Question: Let's say I have some bitmap data (in black) over which some lines have been hand drawn in vector format (in green). The lines roughly follow the shape of the bitmap data. In some places, the lines intersect.
So what I'm trying to do is, knowing the position of the green lines intersection, how I can find the position of A, B, C and D?
See below for some examples:

I'm not sure how to approach this problem given the random positioning of the lines and sometime they are not even inside the black shape. However, I guess there must be some way. Any suggestion?
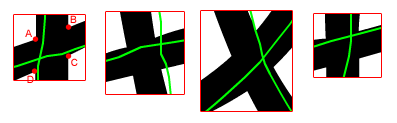
Answer: Simplest approach I can think of is this:
1. Filter the image to remove the green line. A simple approach would be to use some sort of thinning that fills with the background color of the neighboring pixel(s).
2. Now you should have an image which consists of only black (broad) lines and white background.
3. Filter the image again using a corner detection algorithm, such as the Harris detector. This will give you the four corners.
Notes:
1. Depending on the input data, you might get more than four corners. In any case it is a good idea to verify that the four corners you extracted are indeed possible corners of the intersection.
2. Again, this is a quite rough approach, but if the input data is as clean as in your example pictures, and the distance between the green lines and the black lines is not too big, I think it might work.